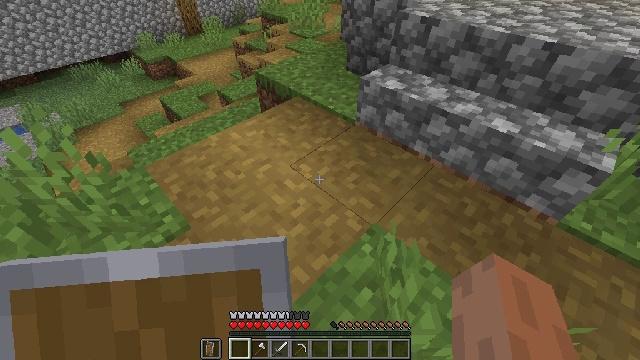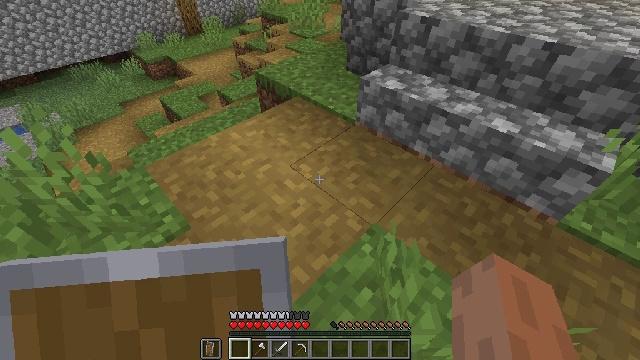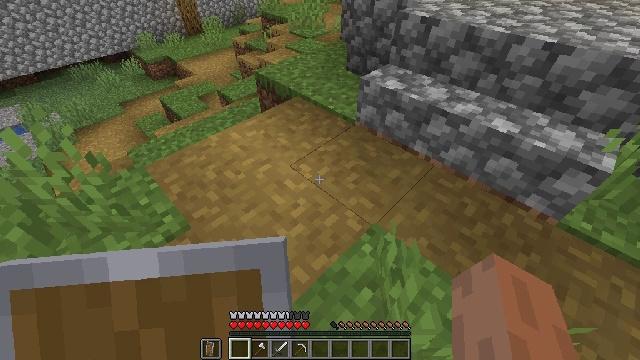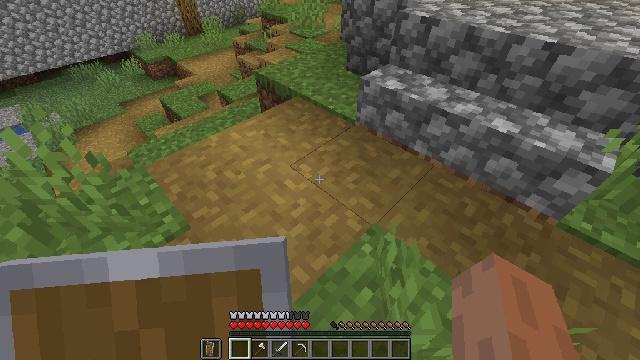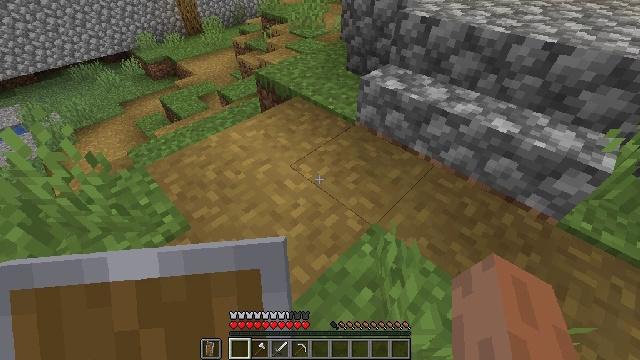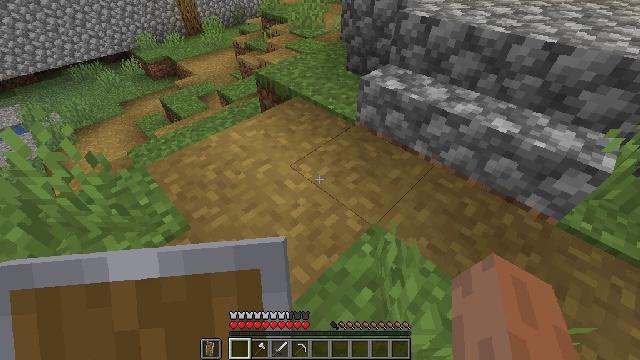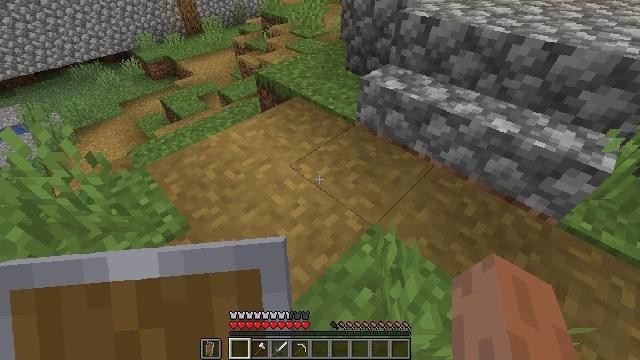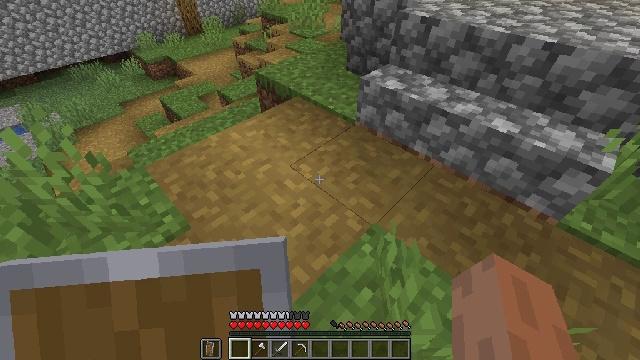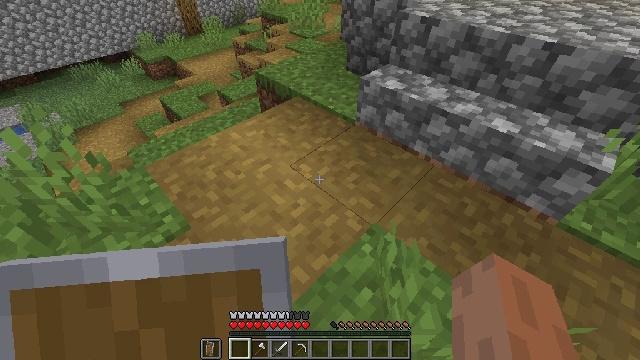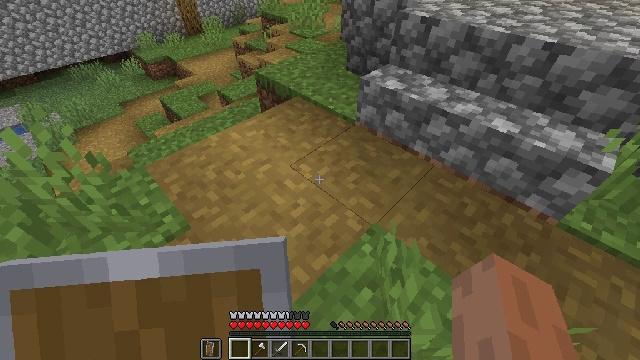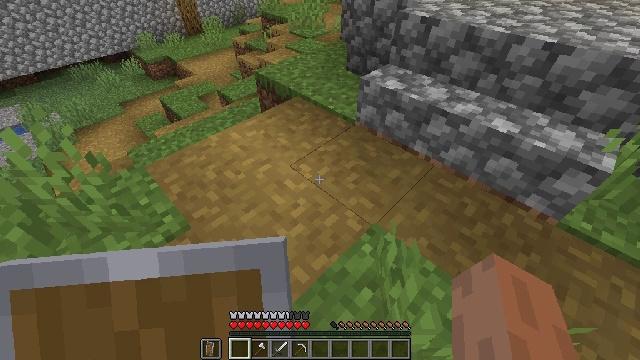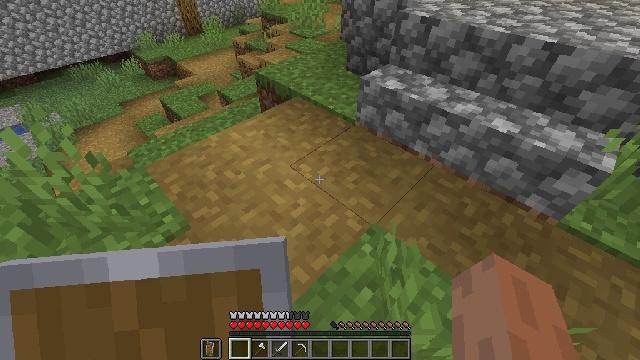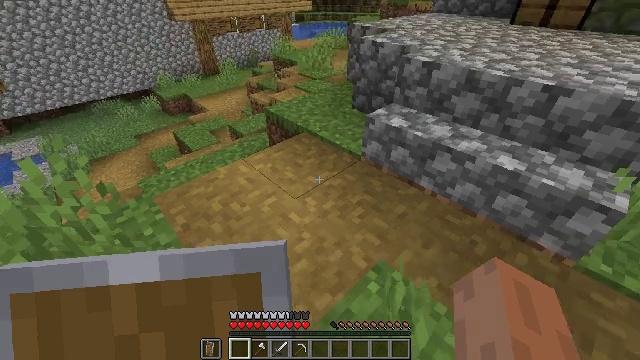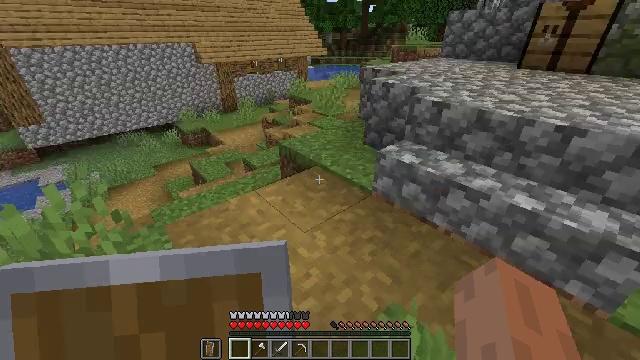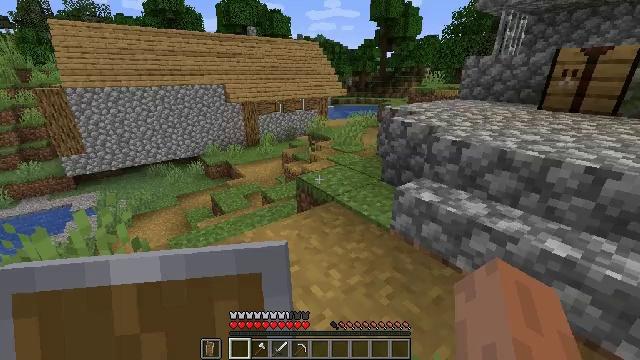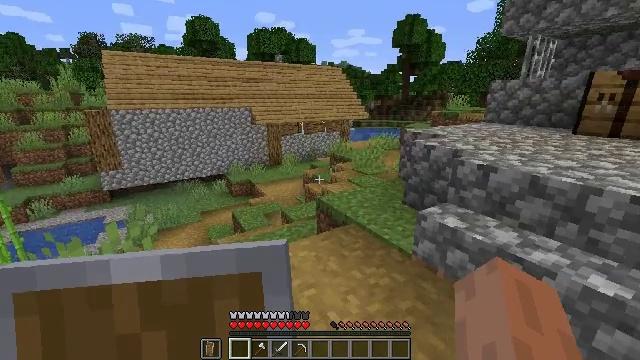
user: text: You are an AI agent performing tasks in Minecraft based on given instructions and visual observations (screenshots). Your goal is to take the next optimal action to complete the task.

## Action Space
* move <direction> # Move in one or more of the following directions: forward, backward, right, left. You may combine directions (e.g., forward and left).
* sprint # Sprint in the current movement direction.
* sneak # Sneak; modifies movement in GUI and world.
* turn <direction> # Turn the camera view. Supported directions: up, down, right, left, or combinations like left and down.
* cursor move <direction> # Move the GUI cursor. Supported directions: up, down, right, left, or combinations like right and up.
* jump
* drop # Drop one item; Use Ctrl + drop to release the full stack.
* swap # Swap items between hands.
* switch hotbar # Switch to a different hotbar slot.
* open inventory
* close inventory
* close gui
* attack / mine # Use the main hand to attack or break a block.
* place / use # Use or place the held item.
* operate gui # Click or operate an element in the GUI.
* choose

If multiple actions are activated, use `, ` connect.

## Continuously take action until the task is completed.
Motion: motion action
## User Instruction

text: craft item air
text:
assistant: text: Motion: no_op
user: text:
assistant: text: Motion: no_op
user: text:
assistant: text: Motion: no_op
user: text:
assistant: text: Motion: no_op
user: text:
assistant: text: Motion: no_op
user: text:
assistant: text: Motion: no_op
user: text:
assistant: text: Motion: no_op
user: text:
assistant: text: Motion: no_op
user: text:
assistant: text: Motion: no_op
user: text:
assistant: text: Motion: no_op
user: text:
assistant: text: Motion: no_op
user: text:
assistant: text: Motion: no_op
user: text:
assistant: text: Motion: no_op
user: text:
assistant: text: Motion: no_op
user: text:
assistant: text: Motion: no_op
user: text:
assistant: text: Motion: no_op
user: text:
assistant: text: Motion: no_op
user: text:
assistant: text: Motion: no_op
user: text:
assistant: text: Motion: no_op
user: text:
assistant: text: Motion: no_op
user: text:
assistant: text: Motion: no_op
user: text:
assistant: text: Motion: no_op
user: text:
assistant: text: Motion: no_op
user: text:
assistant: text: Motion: turn left and up
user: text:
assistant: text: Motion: turn left and up
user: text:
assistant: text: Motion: turn left and up
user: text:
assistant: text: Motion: turn left and up
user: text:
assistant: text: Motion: turn left and up
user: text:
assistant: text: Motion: no_op
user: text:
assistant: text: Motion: no_op